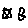
Label: star